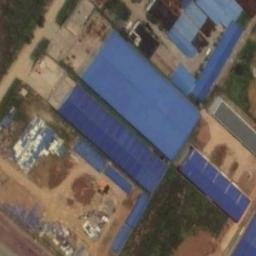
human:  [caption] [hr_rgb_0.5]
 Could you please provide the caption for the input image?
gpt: Houses in industrial areas vary in size .

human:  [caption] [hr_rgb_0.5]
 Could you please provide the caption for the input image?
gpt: Numerous houses of different shapes and sizes are in the industrial area .

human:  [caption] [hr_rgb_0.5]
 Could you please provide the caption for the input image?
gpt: The industrial area has some blue workshops of different sizes and green areas .

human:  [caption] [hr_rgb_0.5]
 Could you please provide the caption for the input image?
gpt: In an industrial area, There are factories and roads, Green belts, And free land .

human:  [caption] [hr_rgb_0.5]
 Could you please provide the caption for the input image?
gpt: There are some blue buildings on the industrial area .